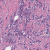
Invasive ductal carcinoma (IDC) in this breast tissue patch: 1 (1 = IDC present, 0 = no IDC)